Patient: sex M, age 61
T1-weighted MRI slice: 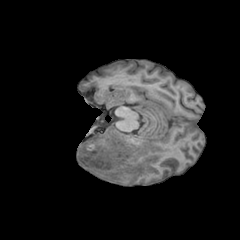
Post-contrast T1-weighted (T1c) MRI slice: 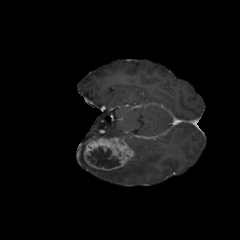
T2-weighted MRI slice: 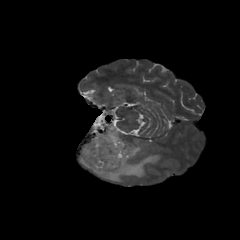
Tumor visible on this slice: yes
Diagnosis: Glioblastoma, IDH-wildtype
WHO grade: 4